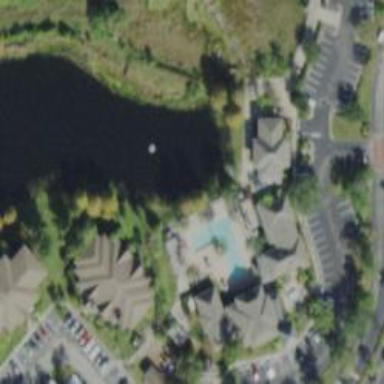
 perfect for swimming and other water activities."